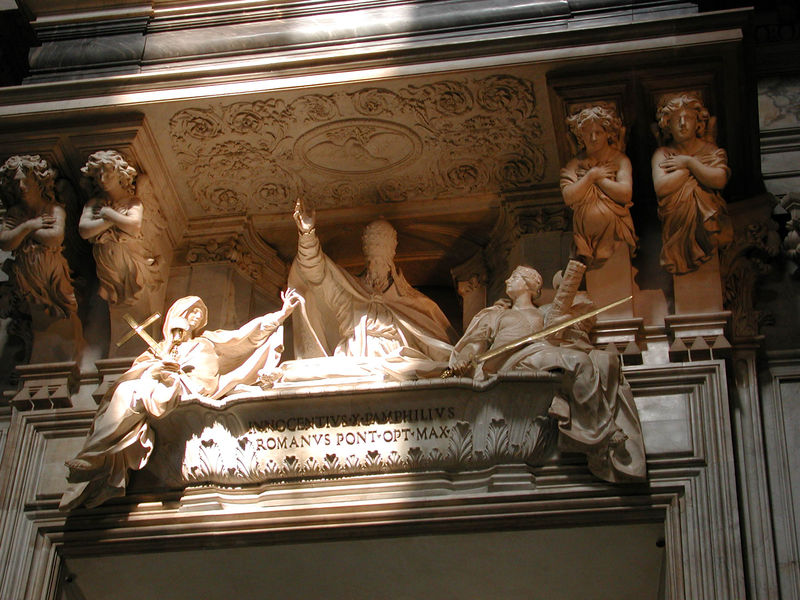
Titel: Sant’Agnese in Agone
Künstler: Girolamo Rainaldi
Standort: Rom, S. Agnese in Agone (EU - I - Latium)
Schlagwörter: mann, frau, licht, arme, balkon, figuren, stuck, kreuz, herrscher, rom, statuen